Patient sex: F
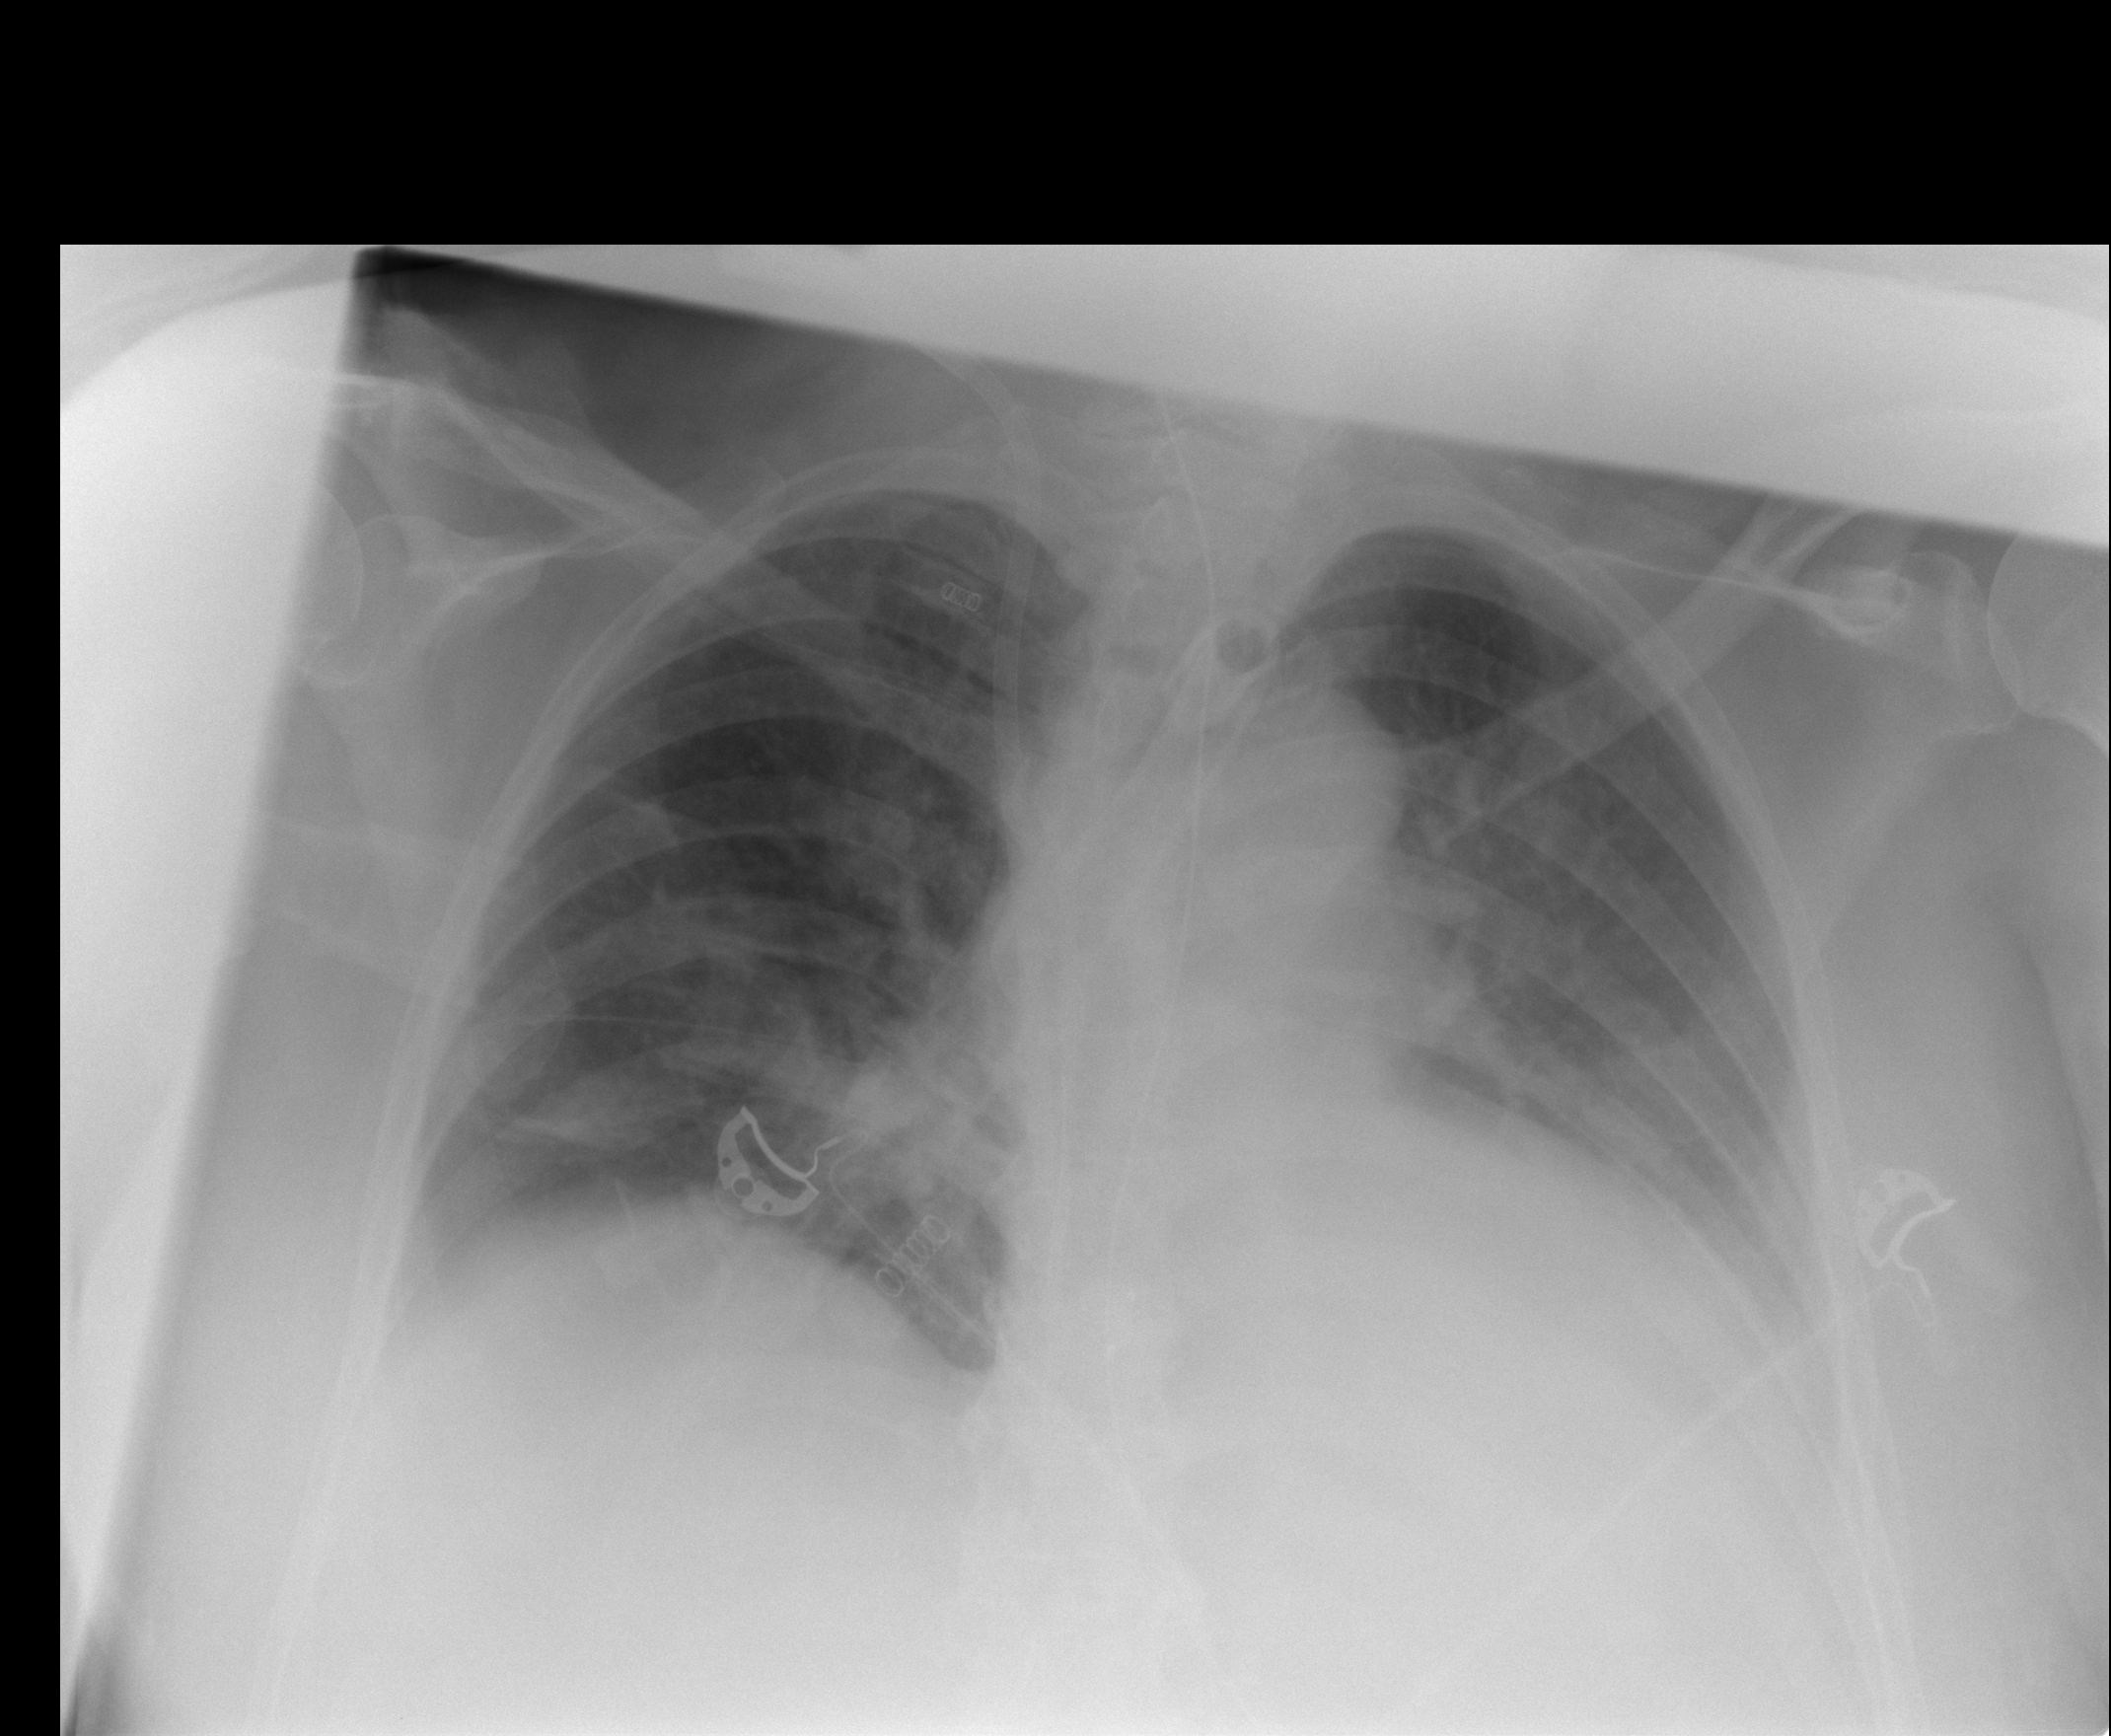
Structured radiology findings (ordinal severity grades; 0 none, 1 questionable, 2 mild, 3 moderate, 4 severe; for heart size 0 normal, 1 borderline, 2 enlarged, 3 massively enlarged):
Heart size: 1
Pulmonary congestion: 2
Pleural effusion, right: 1
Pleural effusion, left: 2
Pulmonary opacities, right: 2
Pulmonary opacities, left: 0
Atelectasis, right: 2
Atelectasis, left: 2